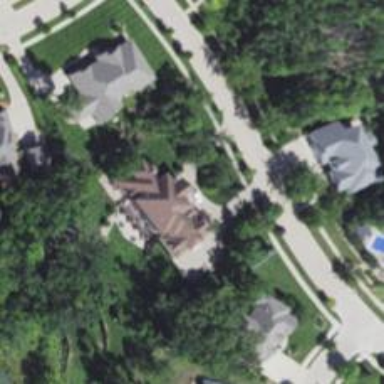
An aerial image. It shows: Driveway leading to service road.